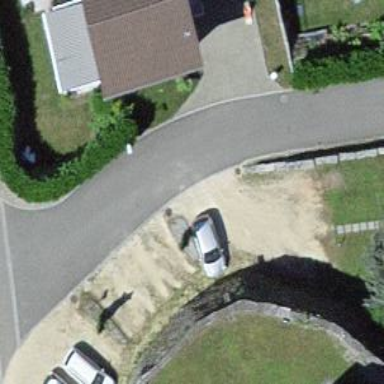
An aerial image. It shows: Residential road with asphalt surface and no sidewalks.